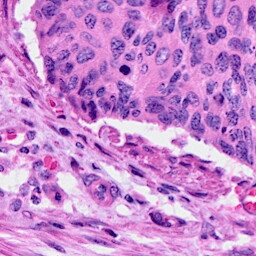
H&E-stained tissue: Cervix